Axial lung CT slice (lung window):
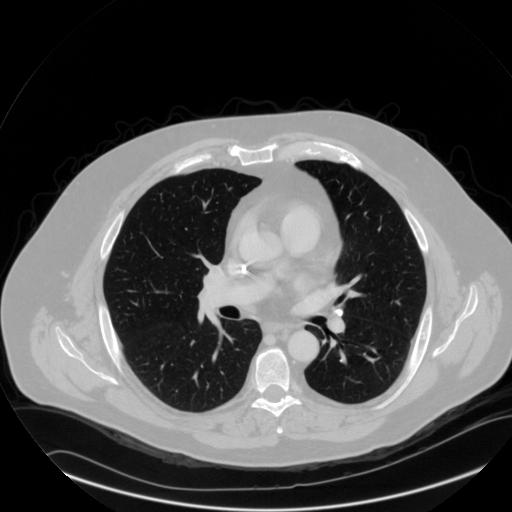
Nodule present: no